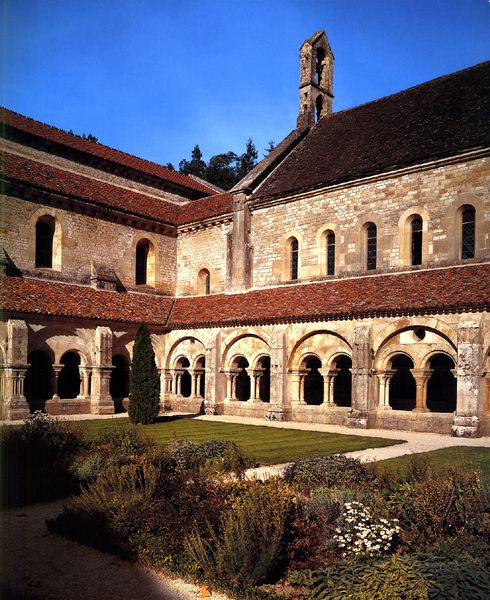
Titel: Ehemaliges Zisterzienserkloster in Fontenay (Burgund)
Standort: Fontenay, Zisterzienserabtei (EU - F - Burgund)
Schlagwörter: baum, himmel, schatten, blumen, fenster, licht, säulen, dach, gebäude, gras, rasen, rot, schloss, weg, wiese, stein, kirche, sonne, sträucher, pflanzen, gotik, dachziegel, turm, garten, sommer, ruhe, dächer, ziegel, backstein, hof, rundbogen, foto, fotografie, gang, innenhof, ruine, glockenturm, kloster, religion, zypresse, rom, doppelsäulen, mauern, christlich, rundbögen, romanik, beete, klostergarten, kräuter, christentum, glocken, aum, kreuzgang, romanisch, giebelturm, zisterzienser, romaik, innnhof, glockenturn, fontanay, perestyl